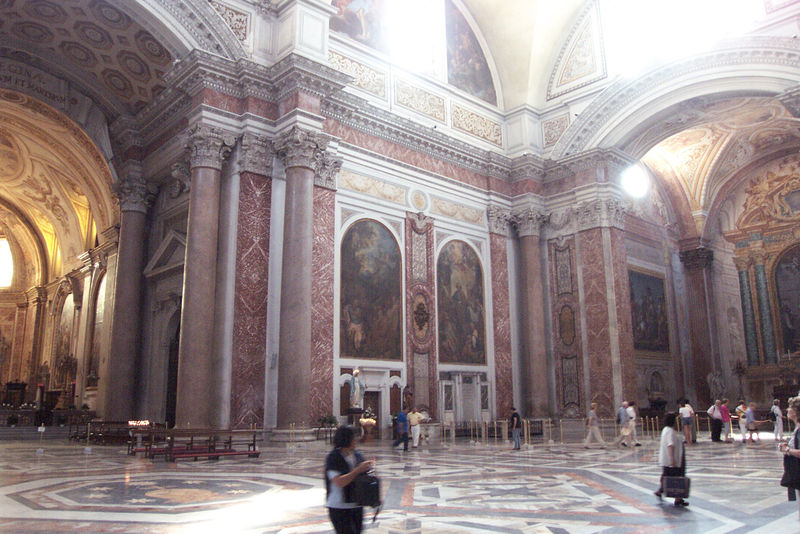
Titel: Santa Maria degli Angeli (in den Diokletiansthermen)
Künstler: Michelangelo
Standort: Rom, S. Maria degli Angeli (EU - I - Latium)
Schlagwörter: gemälde, weiß, frauen, menschen, fenster, frau, hell, licht, marmor, paris, säule, säulen, gebäude, rot, alt, architektur, barock, bluse, geschichte, historie, mensch, stein, kirche, boden, innen, personen, rosa, rund, bilder, bogen, bank, besucher, galerie, halle, foto, bögen, eingang, dom, groß, fliesen, mosaik, kunst, münster, altar, architrav, kathedrale, rom, ausstellung, fries, gesims, fresken, fresko, museum, taschen, pullover, absperrung, kapitel, kriche, petersdom, st. peter, verzierug, palermo, al, st. pietro, mpünster, absprrungen, museum halle